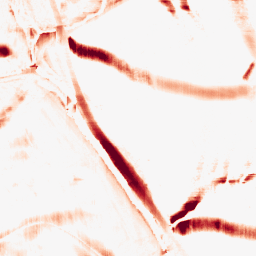
Category: morphological
Decomposition family: rolling_ball
Decomposition parameters: radius: 10
Upsampling method: sinc_hamming
Upsampling parameters: scale: 8
kernel_size: 16
Upsampling scale: 8